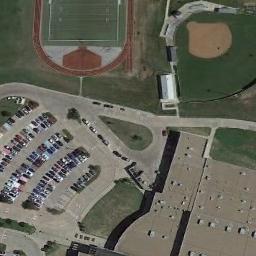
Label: baseball_diamond